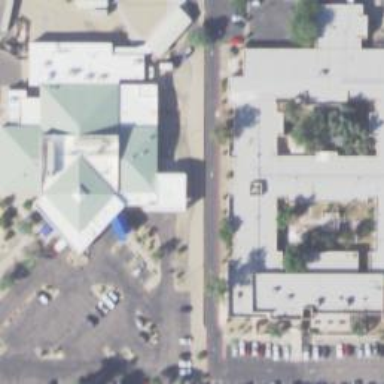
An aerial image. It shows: Healthcare facility identified as hospital.